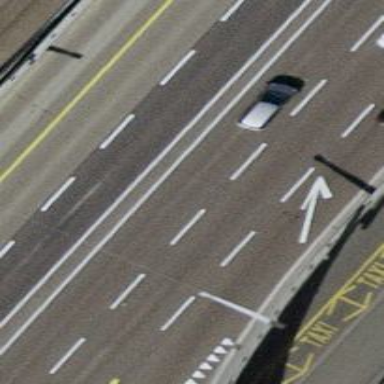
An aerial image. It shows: Primary highway bridge with asphalt surface and trolley wire installed.